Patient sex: F
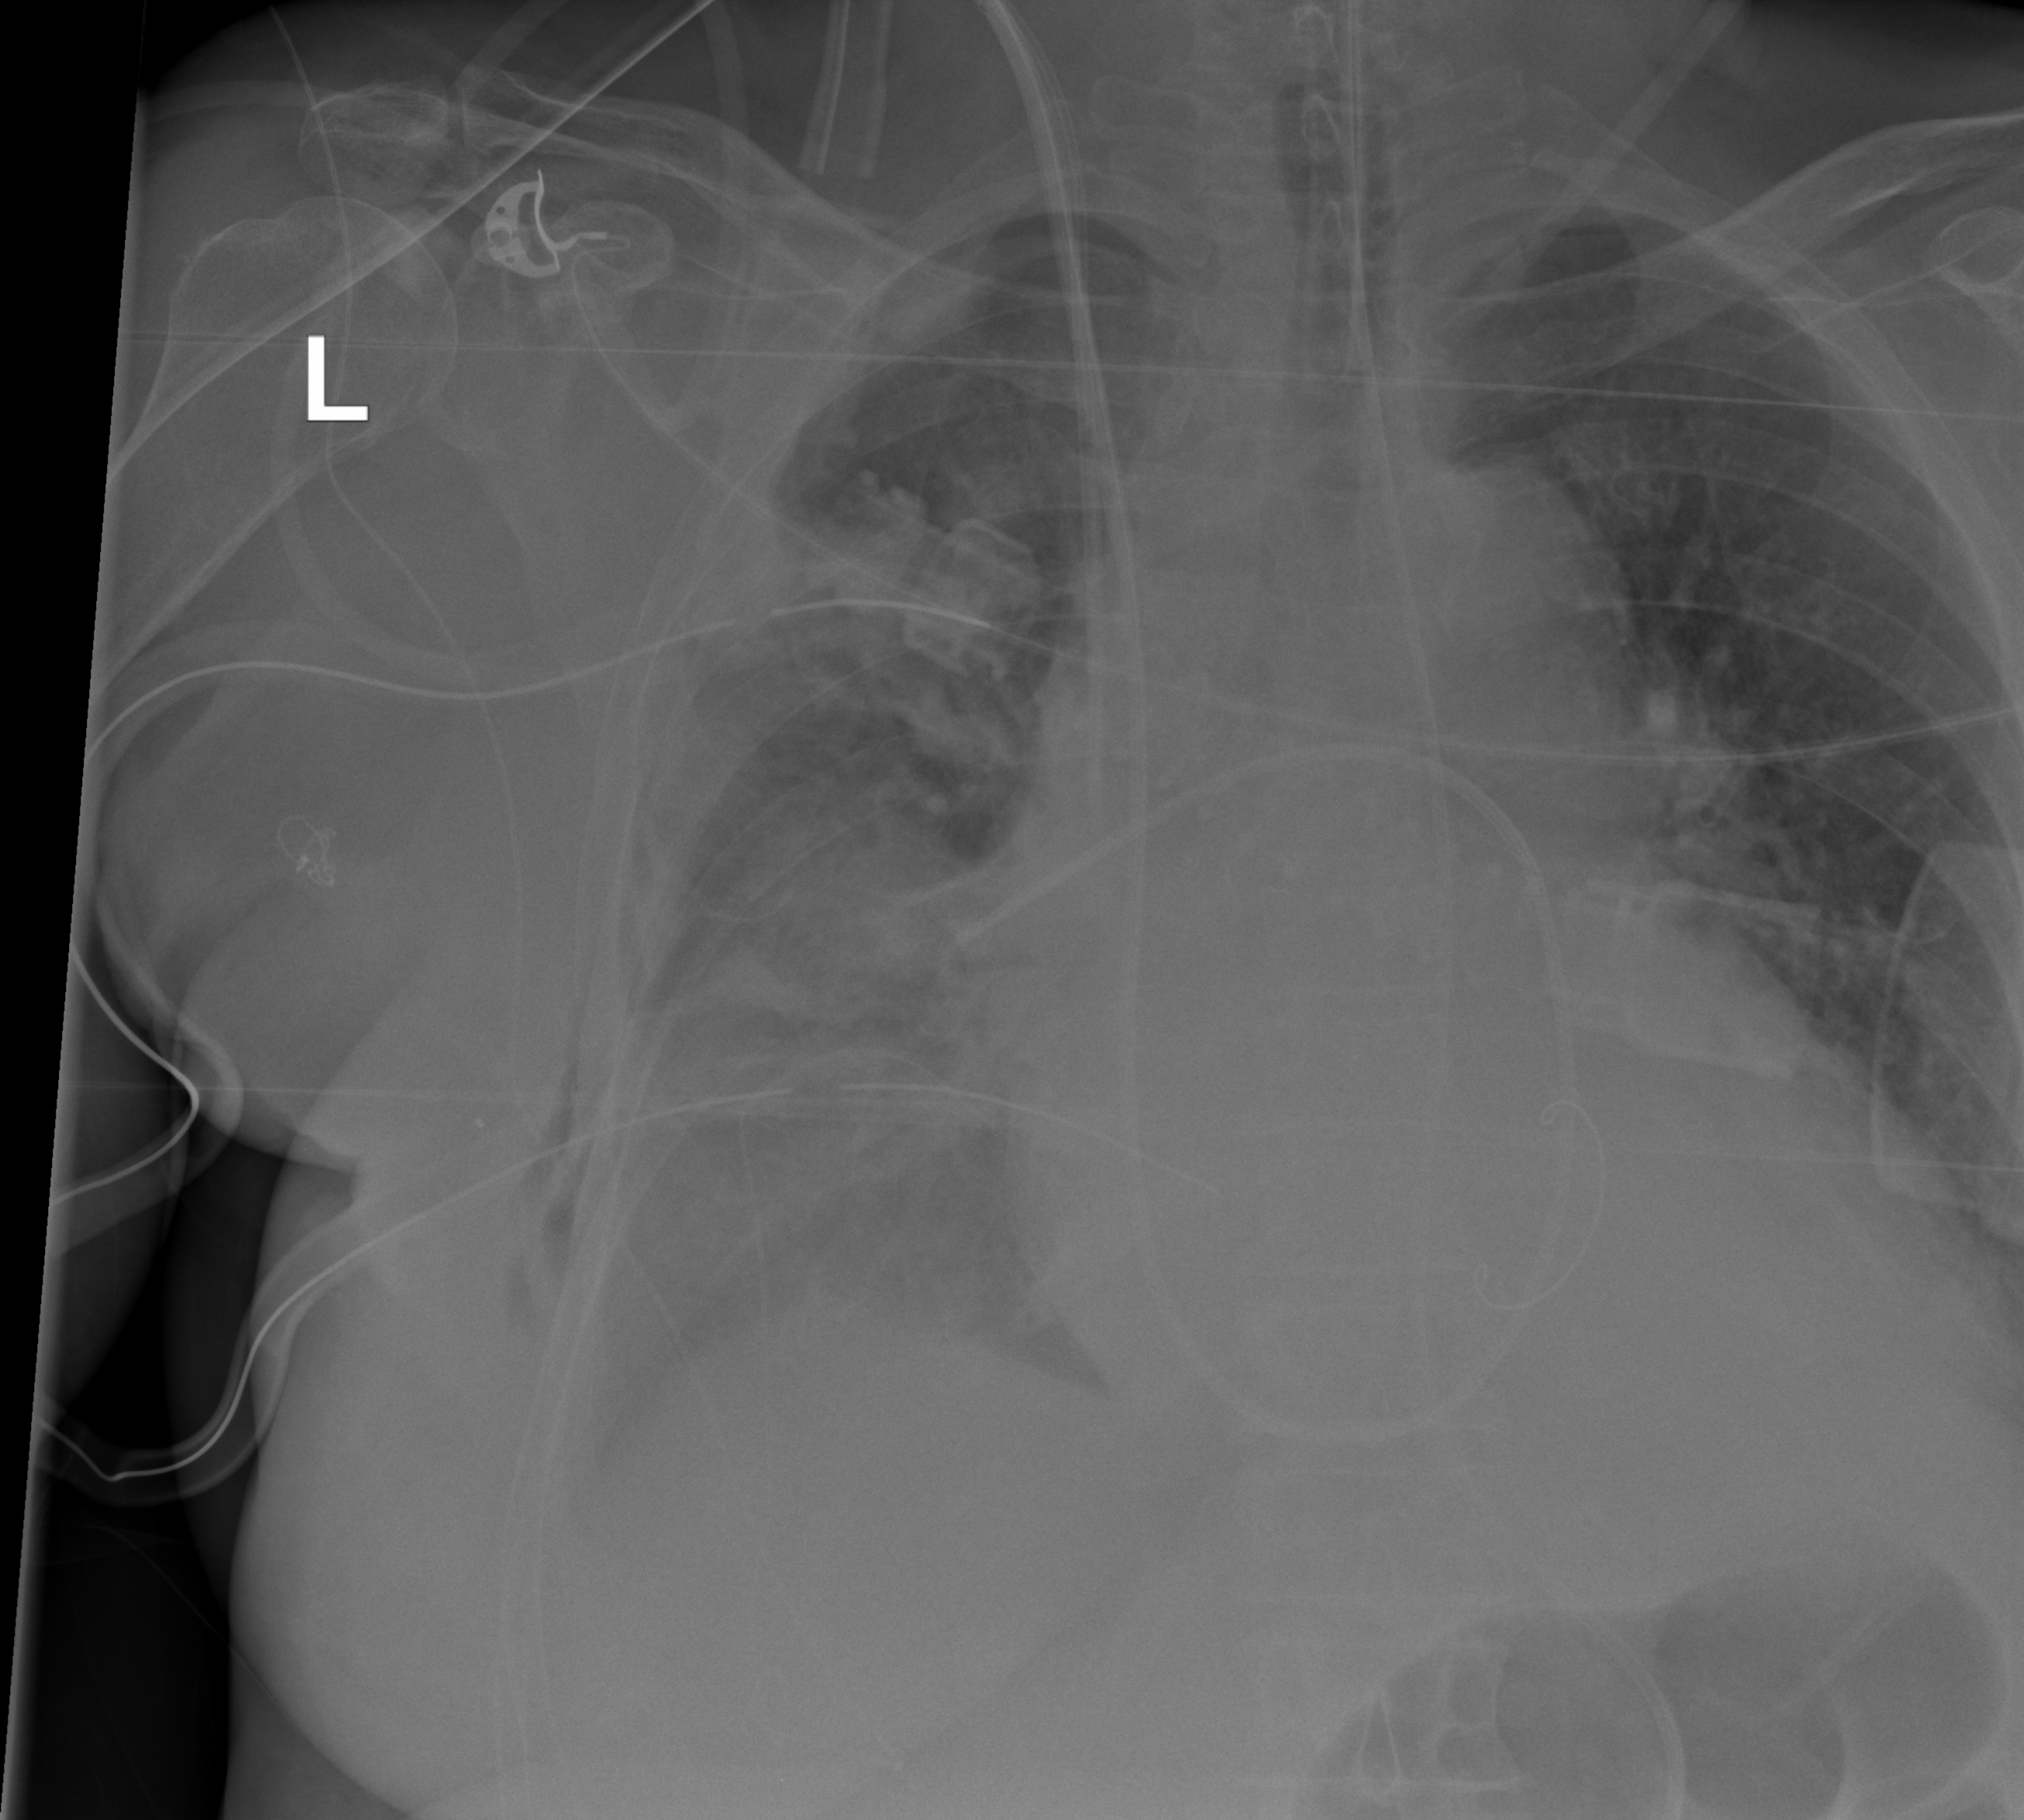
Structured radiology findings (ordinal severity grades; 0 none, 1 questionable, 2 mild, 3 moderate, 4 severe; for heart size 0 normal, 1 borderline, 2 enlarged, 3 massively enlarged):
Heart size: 3
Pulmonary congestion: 2
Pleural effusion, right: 2
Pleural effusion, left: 0
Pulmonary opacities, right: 3
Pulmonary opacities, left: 0
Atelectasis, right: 2
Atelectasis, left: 0